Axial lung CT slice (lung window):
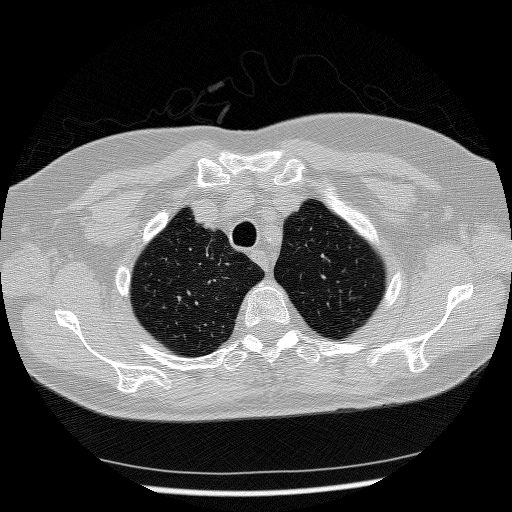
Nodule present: no